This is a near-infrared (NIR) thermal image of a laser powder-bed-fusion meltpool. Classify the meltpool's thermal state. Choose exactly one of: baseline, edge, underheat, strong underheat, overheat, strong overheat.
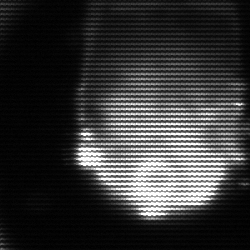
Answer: edge